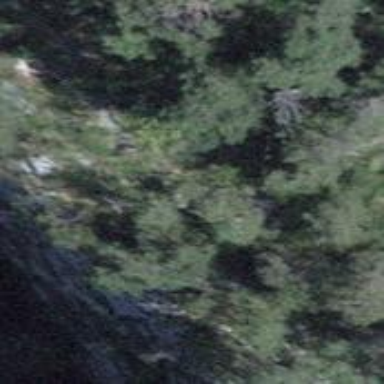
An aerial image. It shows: Natural cliff.